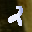
Label: 2